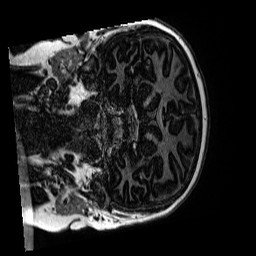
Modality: MP2RAGE
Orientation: coronal
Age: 11
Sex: male
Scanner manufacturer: siemens
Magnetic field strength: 3 T
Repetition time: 4 s
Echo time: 0.00299 s